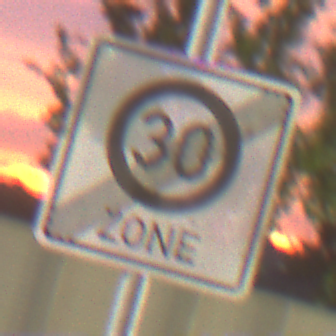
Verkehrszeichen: EndeZone30
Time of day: SunriseSunset
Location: Outdoor (Urban)
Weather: PartlyCloudy
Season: NotSpecified
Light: Artificial